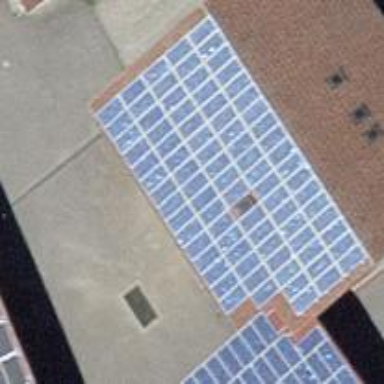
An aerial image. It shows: Solar photovoltaic panel generator.